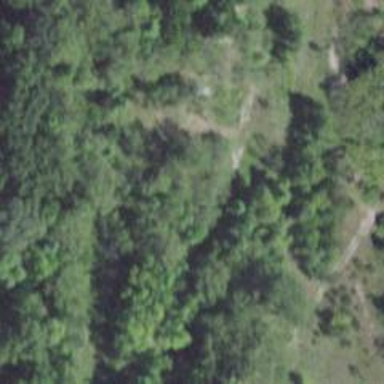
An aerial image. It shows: Abandoned railway.